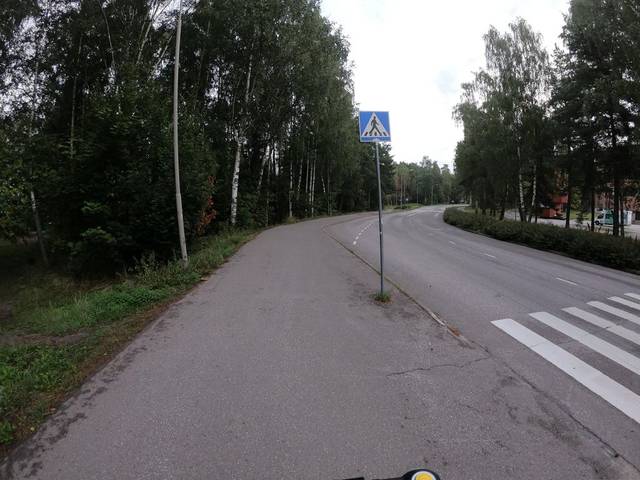
Region: Finland
Coordinates: 60.189, 24.83